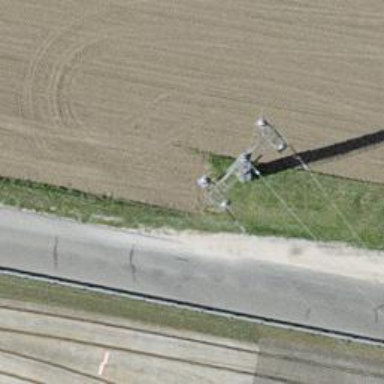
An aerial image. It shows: Cable for power transmission.